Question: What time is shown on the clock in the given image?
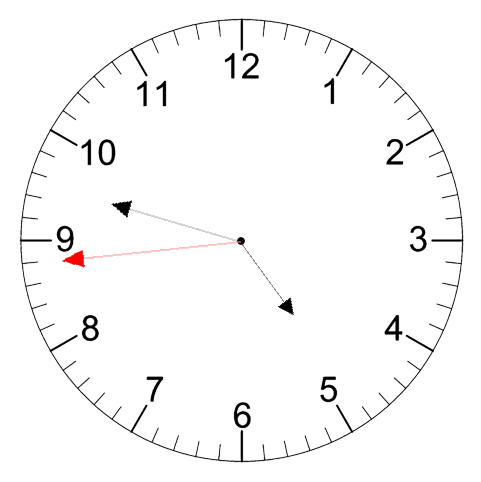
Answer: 04:47:44